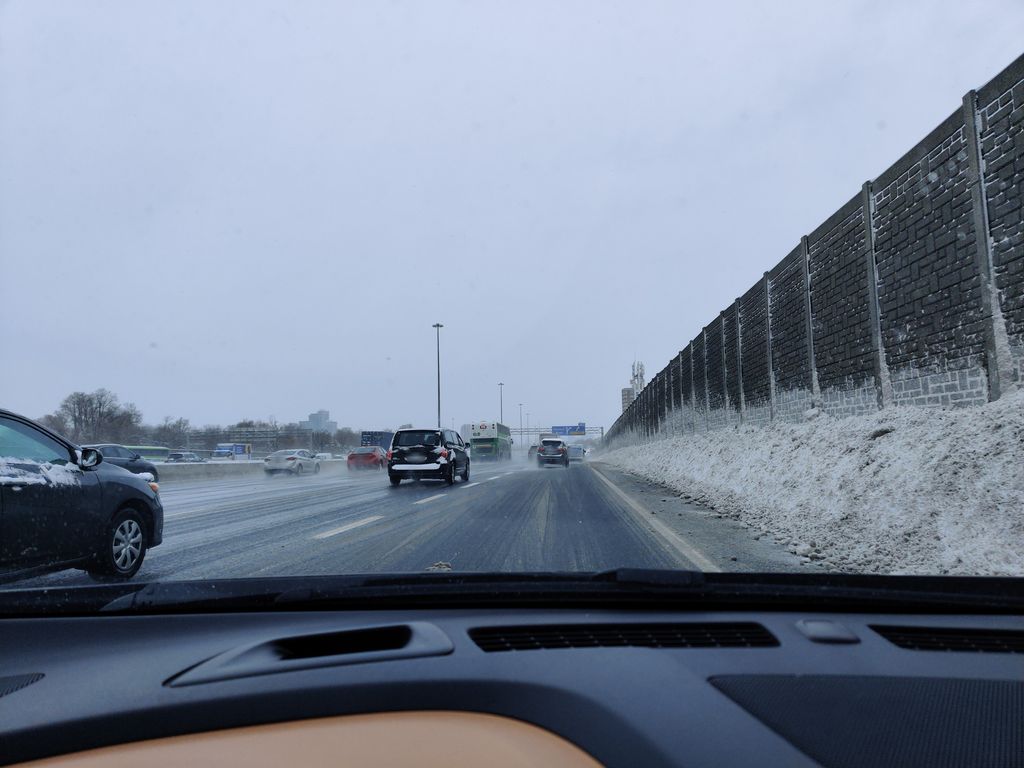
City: toronto